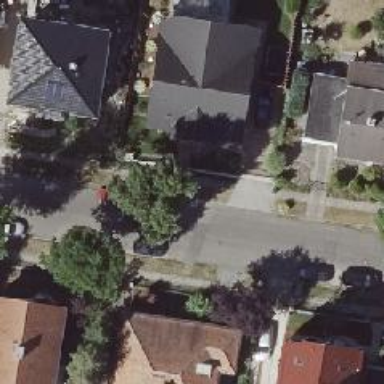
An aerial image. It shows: Sidewalk along the footway.